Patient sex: M
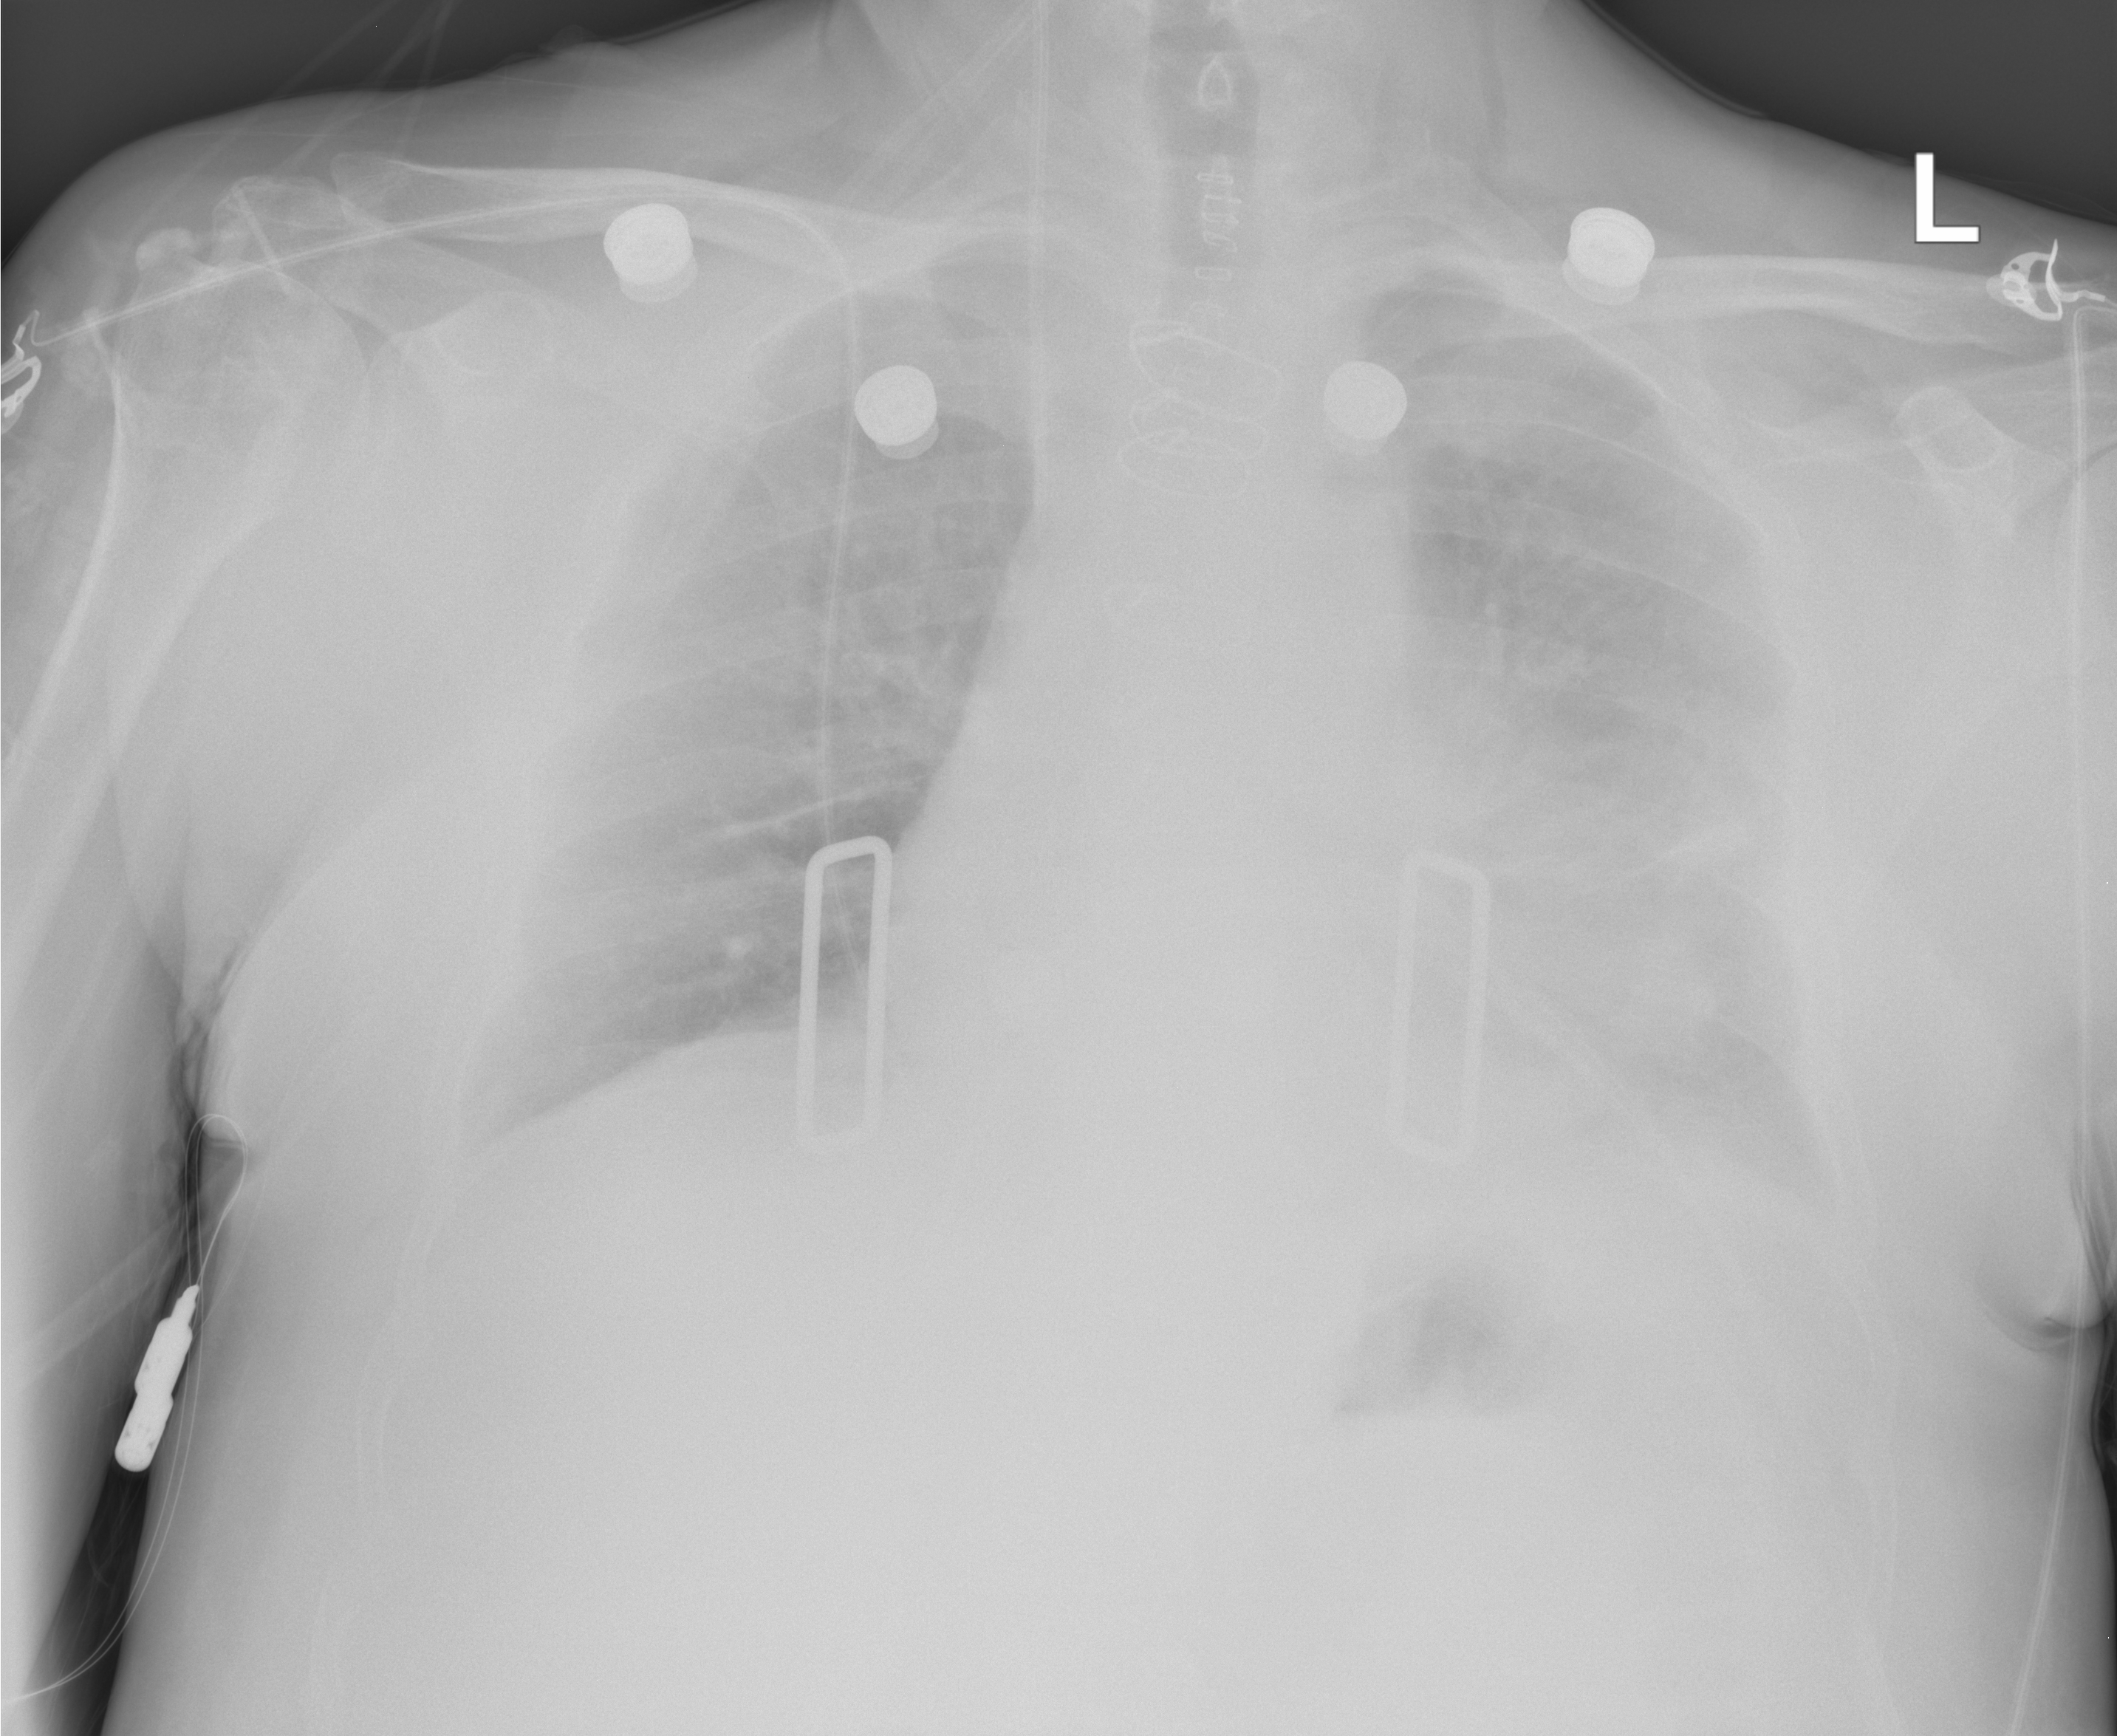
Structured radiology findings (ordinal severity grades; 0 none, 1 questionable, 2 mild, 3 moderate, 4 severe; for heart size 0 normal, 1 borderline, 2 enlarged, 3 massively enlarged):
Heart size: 0
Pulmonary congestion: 2
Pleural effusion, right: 0
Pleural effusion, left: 3
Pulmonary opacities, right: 0
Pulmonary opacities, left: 2
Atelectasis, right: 0
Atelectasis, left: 2